Aerial crown-view tile of a tropical tree (Barro Colorado Island, Panama), acquired 20250616:
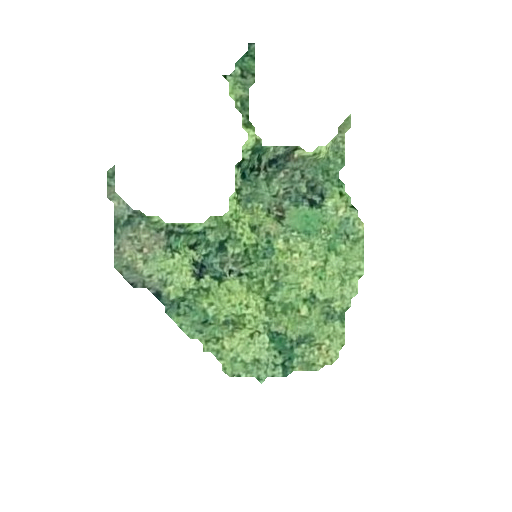
Species: Quararibea stenophylla
GBIF accepted scientific name: Quararibea stenophylla
Crown area: 58.818 m²